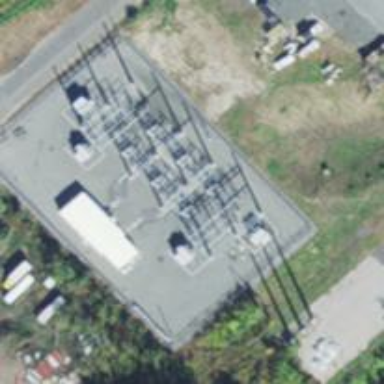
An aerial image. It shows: Switch used for power control.